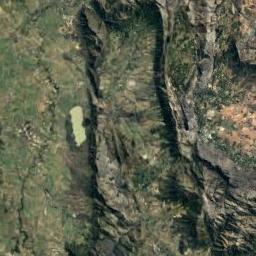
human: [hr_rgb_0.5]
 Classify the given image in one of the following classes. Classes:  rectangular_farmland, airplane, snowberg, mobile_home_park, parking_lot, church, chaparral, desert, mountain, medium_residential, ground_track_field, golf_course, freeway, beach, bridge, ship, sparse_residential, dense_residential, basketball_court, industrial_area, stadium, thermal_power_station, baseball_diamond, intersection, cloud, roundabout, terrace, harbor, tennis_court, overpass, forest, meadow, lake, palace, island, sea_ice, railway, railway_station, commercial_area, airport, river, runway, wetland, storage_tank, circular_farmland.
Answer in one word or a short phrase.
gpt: mountain